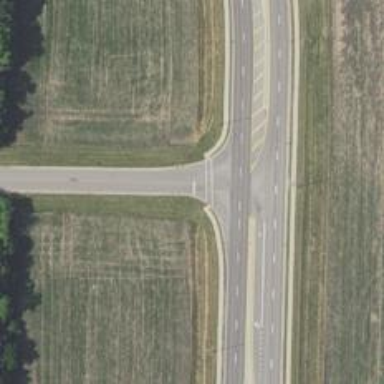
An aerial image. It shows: Solid stop line on the road.